Field crop: maize
Growth stage: 2
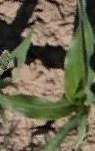
Species: maize